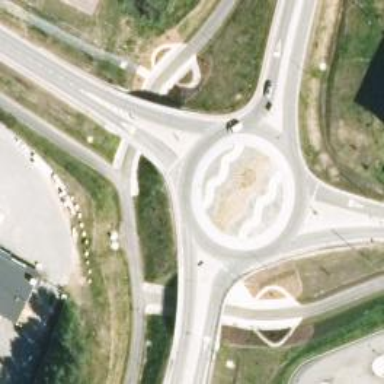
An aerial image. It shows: Circular junction with trunk road paved with asphalt.